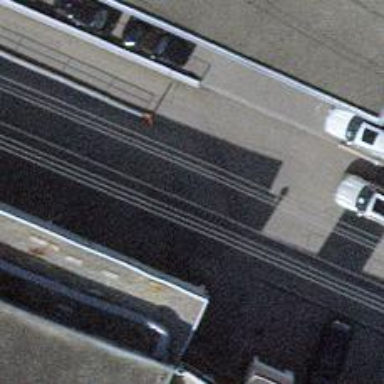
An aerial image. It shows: Parking aisle designated as service road.